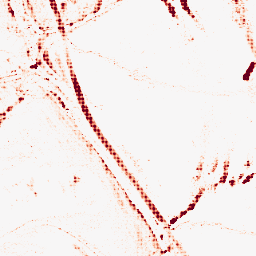
Category: morphological
Decomposition family: morphological_rect
Decomposition parameters: operation: opening
width: 10
height: 3
Upsampling method: sinc_blackman
Upsampling parameters: scale: 8
kernel_size: 8
Upsampling scale: 8